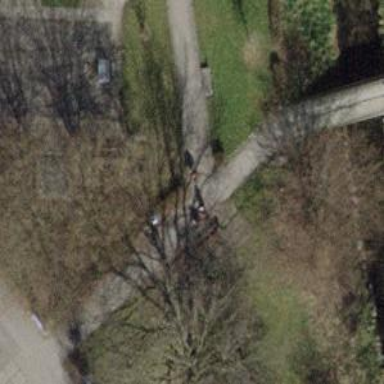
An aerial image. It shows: Brown bench.